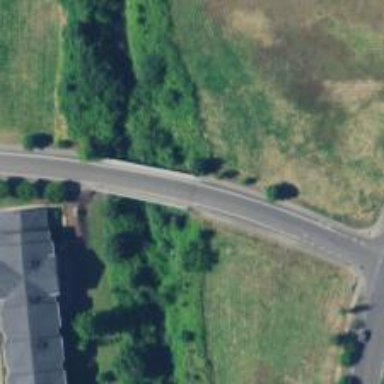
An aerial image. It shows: Residential road with bridge.